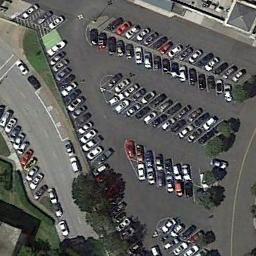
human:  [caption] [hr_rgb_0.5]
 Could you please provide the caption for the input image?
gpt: The parking lot has some cars arranged neatly in lines .

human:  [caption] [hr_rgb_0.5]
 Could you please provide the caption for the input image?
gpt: Many cars of different styles and colors are on the parking lot .

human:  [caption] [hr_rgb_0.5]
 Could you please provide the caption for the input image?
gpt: The parking lot is full of cars next to some trees .

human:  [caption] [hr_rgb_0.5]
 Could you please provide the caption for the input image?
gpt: Seven rows of cars were parked in the parking lot .

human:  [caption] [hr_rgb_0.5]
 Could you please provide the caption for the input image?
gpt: There are many cars and some green trees on the parking lot .